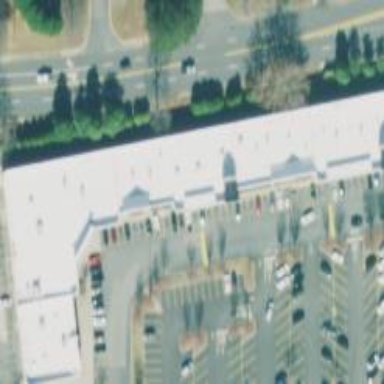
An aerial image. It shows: Commercial building.